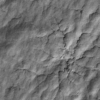
Label: not_dusty